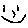
Label: smiley face